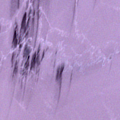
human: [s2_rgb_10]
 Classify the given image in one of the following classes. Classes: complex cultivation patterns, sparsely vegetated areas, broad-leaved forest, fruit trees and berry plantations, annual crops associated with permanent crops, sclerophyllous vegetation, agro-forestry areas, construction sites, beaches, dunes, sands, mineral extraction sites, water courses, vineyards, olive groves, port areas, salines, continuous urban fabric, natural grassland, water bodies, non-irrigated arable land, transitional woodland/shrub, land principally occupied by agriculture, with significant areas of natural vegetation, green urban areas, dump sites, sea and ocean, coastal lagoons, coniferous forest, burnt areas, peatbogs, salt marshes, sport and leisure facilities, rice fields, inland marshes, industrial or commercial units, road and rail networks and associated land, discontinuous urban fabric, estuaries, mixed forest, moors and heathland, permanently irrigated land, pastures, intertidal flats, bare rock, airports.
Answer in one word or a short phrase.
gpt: sea and ocean